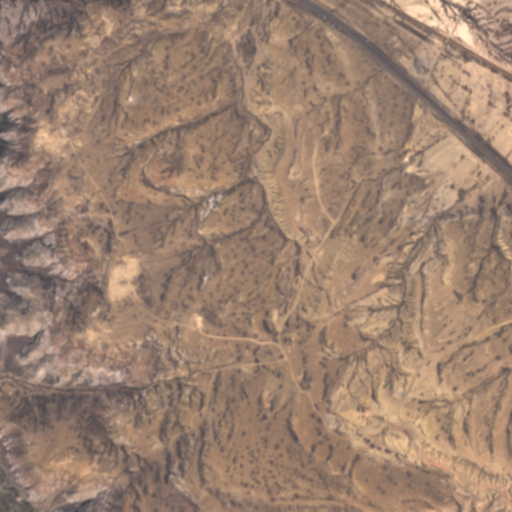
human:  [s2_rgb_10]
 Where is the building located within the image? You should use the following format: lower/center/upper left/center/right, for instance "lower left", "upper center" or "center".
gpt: The building is located in the upper right of the image.
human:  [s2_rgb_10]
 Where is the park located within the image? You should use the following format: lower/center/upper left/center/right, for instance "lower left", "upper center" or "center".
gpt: There is no park in the image.